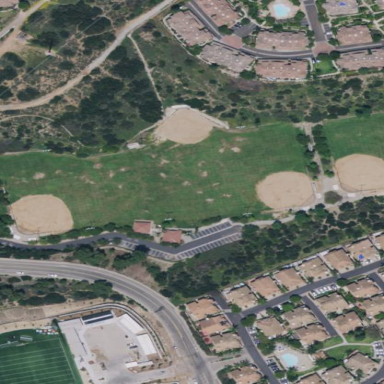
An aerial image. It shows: Baseball/softball pitch for leisure sports.